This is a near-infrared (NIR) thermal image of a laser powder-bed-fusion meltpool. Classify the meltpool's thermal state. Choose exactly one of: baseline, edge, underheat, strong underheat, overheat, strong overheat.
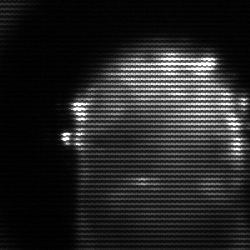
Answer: baseline